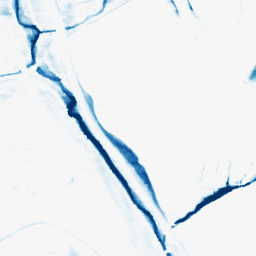
Category: morphological
Decomposition family: morphological_rect
Decomposition parameters: operation: closing
width: 20
height: 5
Upsampling method: bicubic_3x
Upsampling parameters: scale: 3
Upsampling scale: 3